Question: Let's say I have this situation. I have three jobs. Job number one has two manually triggered downstream jobs (deploy to test, deploy to prod for example). Something like this:

I want the deployment jobs (test-job-2, test-job-3) to require a password before they are triggered. How can I solve this with Jenkins?
The only option right now supported by the Build Pipeline Plugin is to have a manually deployed downstream job. But this job starts right after you click on it. I would like to require the user to manually enter some parameters (password for example).
Is there some workaround? I was thinking of using the Promoted Builds Plugin. So the deployment jobs would run in a "dry run mode" - just checking that we have ssh access to the server and some other basic stuff. And then in order to deploy you will have to promote the build.
This approach isn't very nice though. Build pipeline and promoted builds plugins don't interact with each other very well.
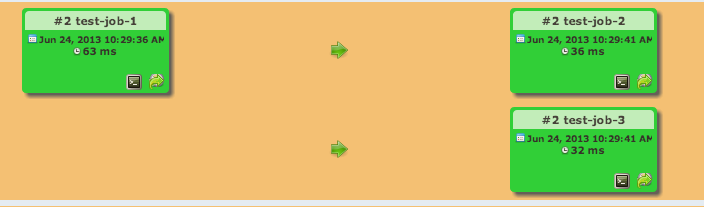
Answer: This is not exactly what you want, but I guess it would some how solve your problem.
<URL>
Using this feature in tandem with a security feature such as the <URL> can help you create a view that will show different jobs depending on who is logged in.